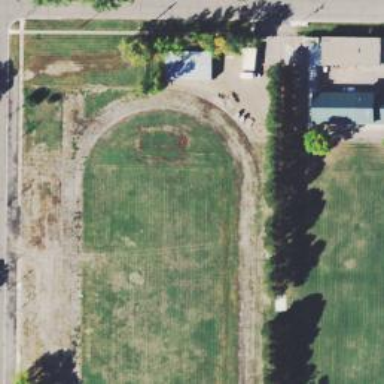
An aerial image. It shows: American football pitch for leisure and sport activities.